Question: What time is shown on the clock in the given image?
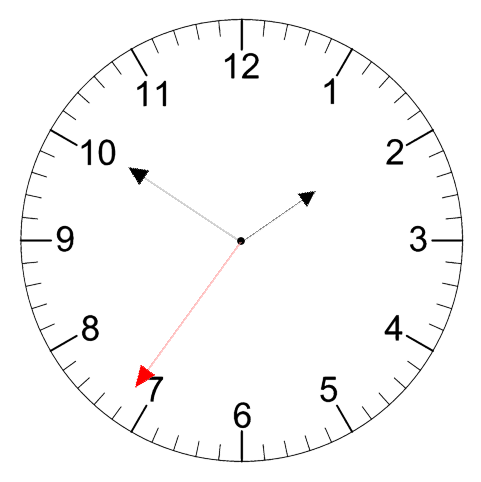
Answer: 01:50:36